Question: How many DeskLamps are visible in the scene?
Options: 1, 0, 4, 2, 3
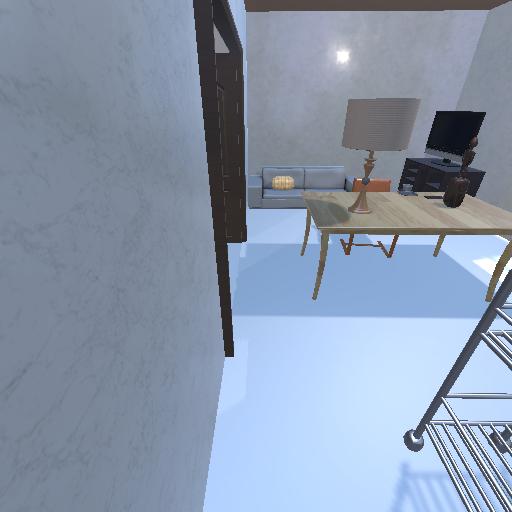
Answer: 1